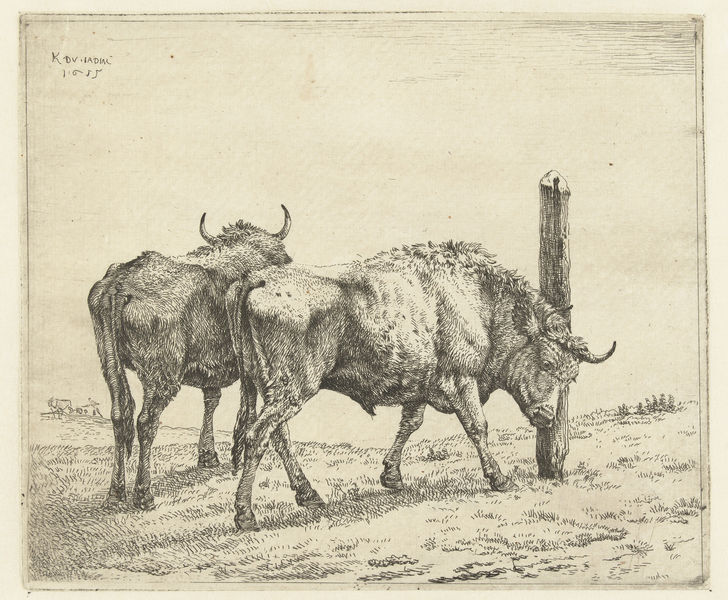
Titel: Twee ossen, één schuurt de kop tegen een paal
Künstler: Karel Dujardin
Standort: Amsterdam
Institution: Rijksmuseum
Schlagwörter: gravure, champ, couple, vache, animaux, taureau, bovin, pré, boeufs, poteau, vaches, cornes, bovins, piquet, taureaux, betail, tauraux, buffles, gratte